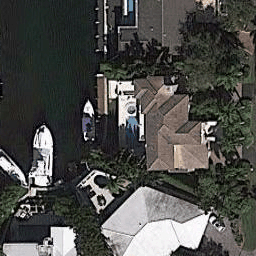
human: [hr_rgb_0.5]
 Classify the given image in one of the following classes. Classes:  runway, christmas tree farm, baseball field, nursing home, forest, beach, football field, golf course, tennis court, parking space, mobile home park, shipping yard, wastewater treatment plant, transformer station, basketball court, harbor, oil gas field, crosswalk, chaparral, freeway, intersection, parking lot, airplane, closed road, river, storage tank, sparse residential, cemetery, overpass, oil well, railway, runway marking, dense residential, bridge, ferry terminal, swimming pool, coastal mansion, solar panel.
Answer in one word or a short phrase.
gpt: coastal mansion